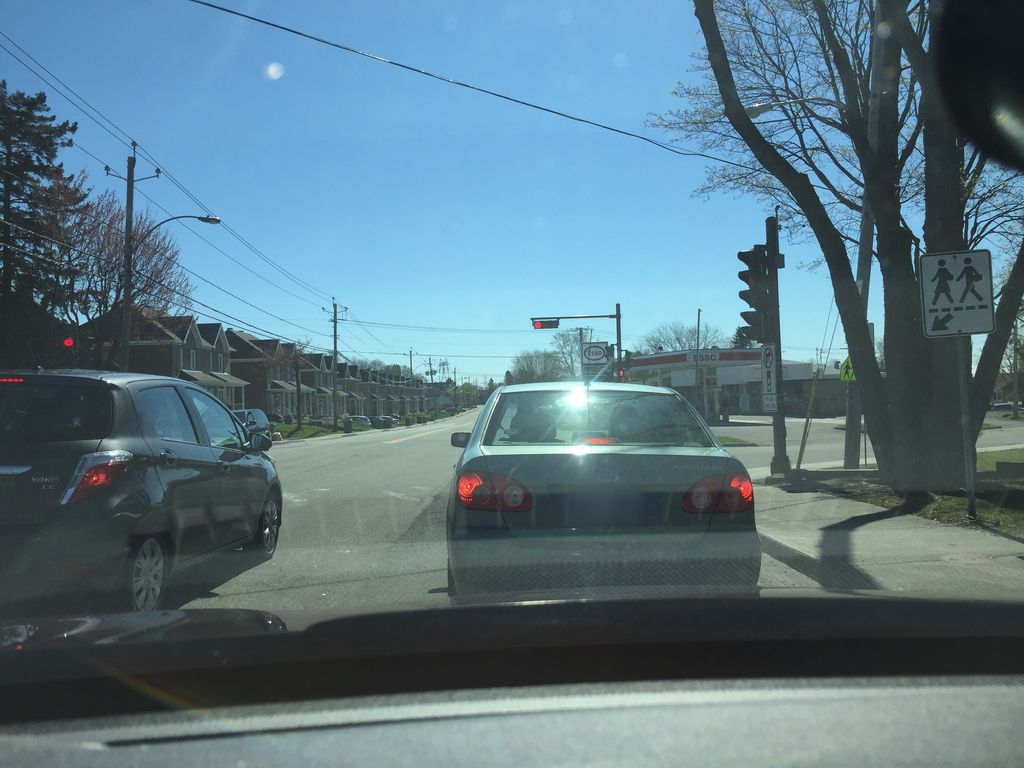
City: quebec_city